Field crop: tomato
Growth stage: 1
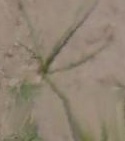
Species: cyperus